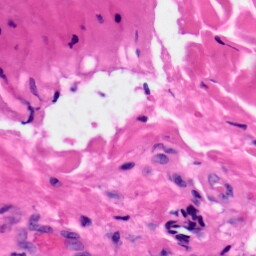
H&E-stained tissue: Skin